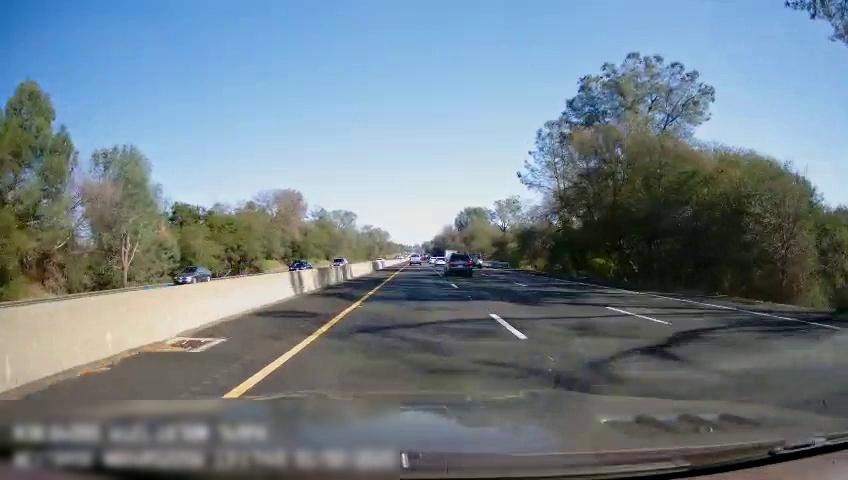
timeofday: Day
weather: Sunny
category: Drivable Space
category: Drivable Space
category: Vehicles | SUV
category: Vehicles | Truck
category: Vehicles | SUV
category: Vehicles | Truck
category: Vehicles | Car
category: Vehicles | Car
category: Vehicles | Car
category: Lanes | Current Lane
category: Lanes | Current Lane
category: Lanes | Current Lane
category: Lanes | Alternate Lane